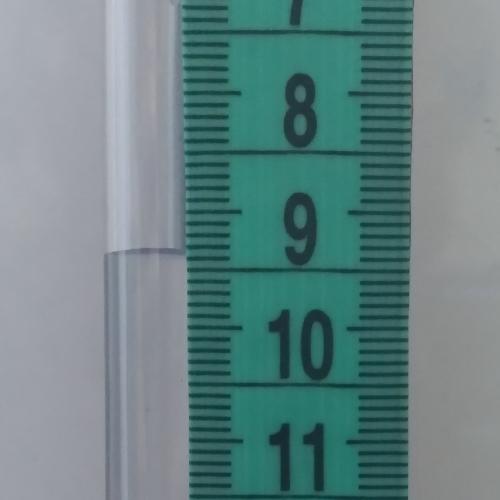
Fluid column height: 9.3 cm